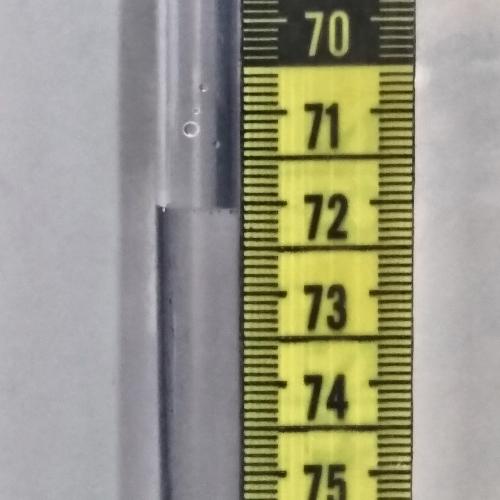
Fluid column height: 72.1 cm